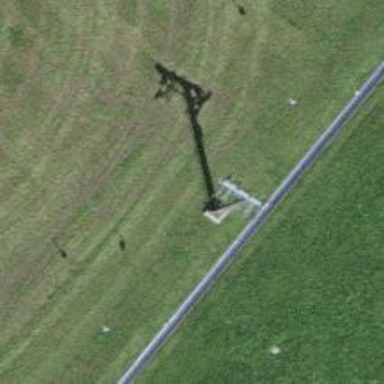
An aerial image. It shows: Pylon used for aerialway.